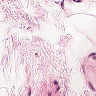
Metastatic tissue present: no